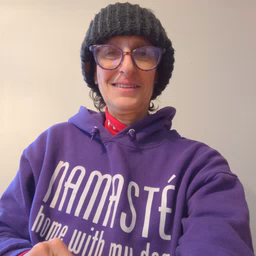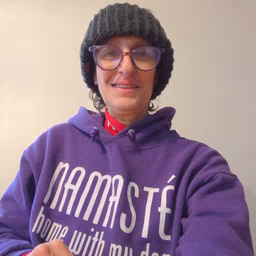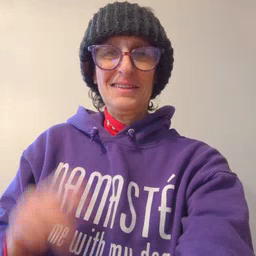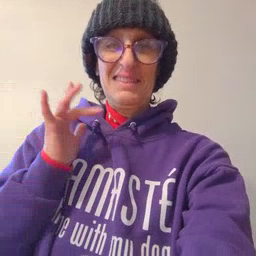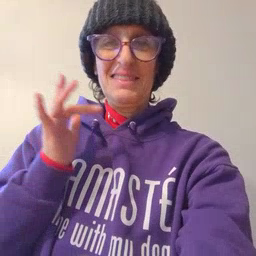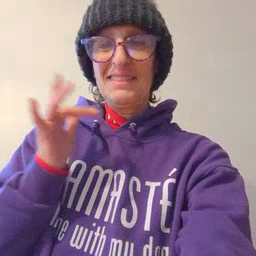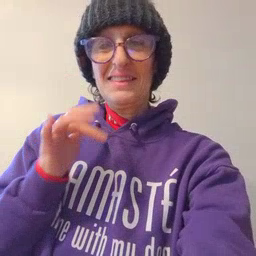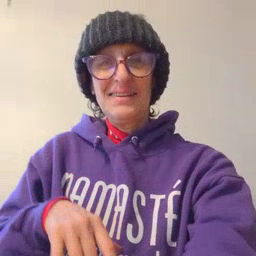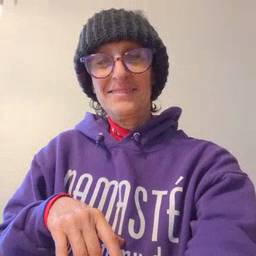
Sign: yucky